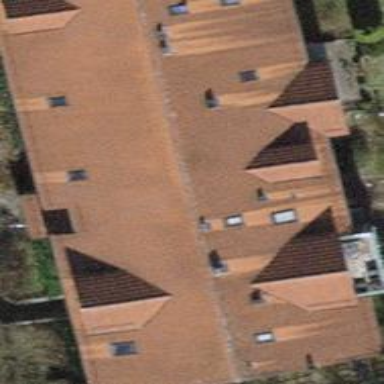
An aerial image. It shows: Building with tile roof.